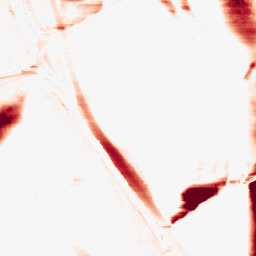
Category: morphological
Decomposition family: morphological_rect
Decomposition parameters: operation: opening
width: 50
height: 3
Upsampling method: quartic
Upsampling parameters: scale: 4
Upsampling scale: 4